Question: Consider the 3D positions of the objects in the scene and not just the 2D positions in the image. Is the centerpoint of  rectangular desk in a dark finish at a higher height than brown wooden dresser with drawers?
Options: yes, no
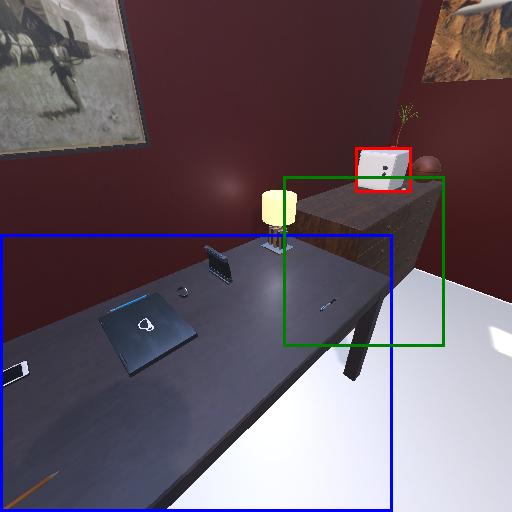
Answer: yes